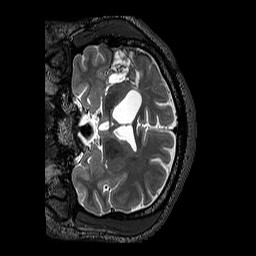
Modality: T2w
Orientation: coronal
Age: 42
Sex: male
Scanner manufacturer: siemens
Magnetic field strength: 3 T
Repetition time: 3.2 s
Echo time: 0.567 s